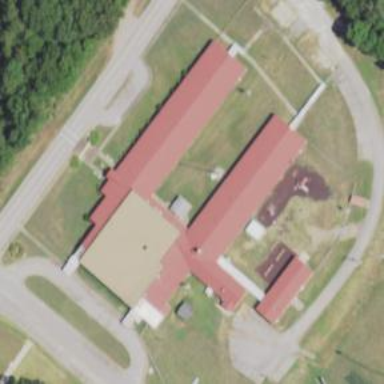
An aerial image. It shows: School.